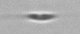
Label: Cylindrotheca_morphotype1